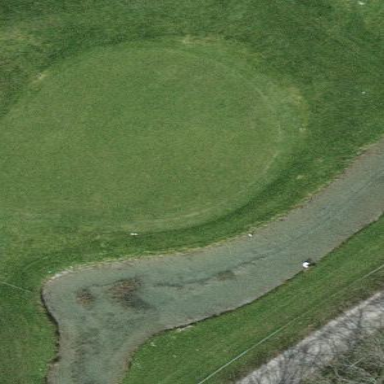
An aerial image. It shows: Penalty area on golf course.